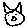
Label: cat